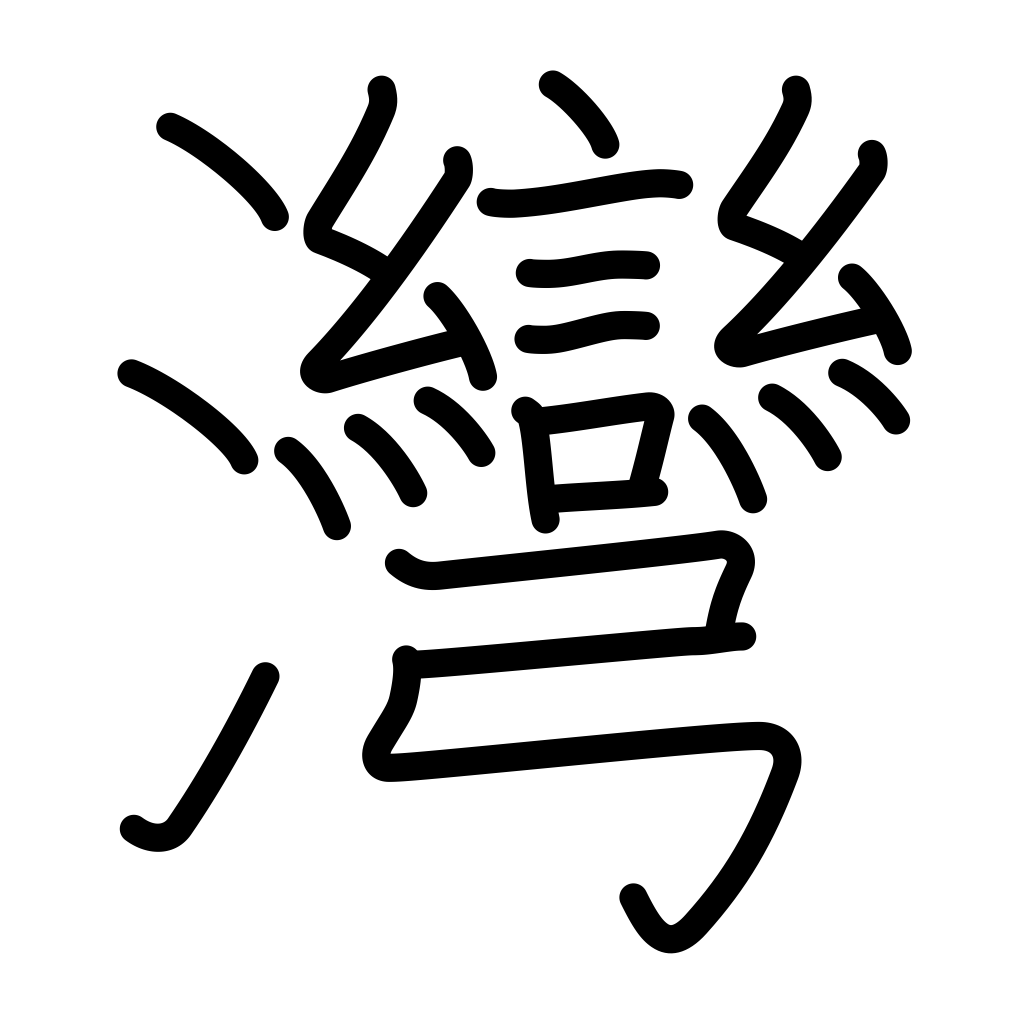
Meaning: gulf, bay, inlet